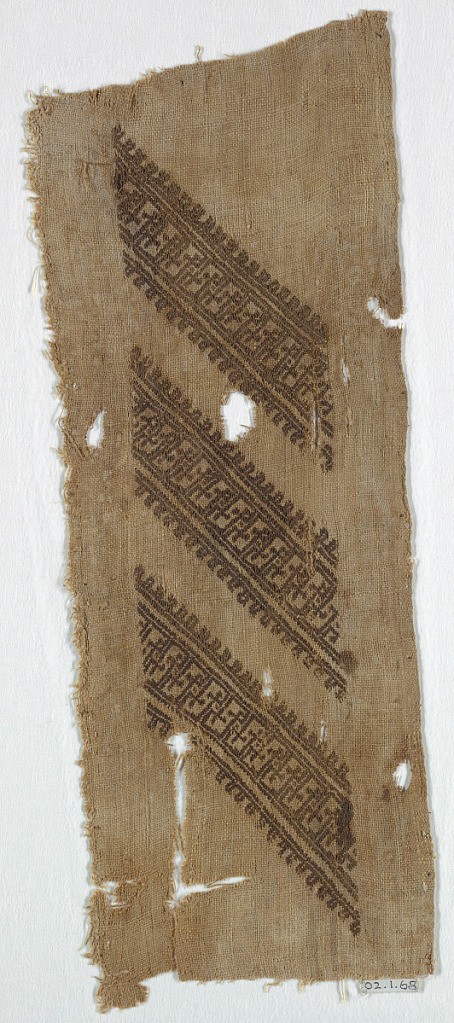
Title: Fragment
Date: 12th–14th century
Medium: Warp; linen. Wefts; linen, silk. Technique: supplementary wft floats on a plain weave background.
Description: Diagonal bands of brown silk in geometric pattern. One selvage present.